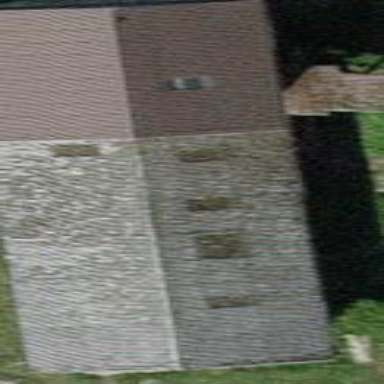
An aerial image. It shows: Shed building.